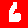
Digit: 6